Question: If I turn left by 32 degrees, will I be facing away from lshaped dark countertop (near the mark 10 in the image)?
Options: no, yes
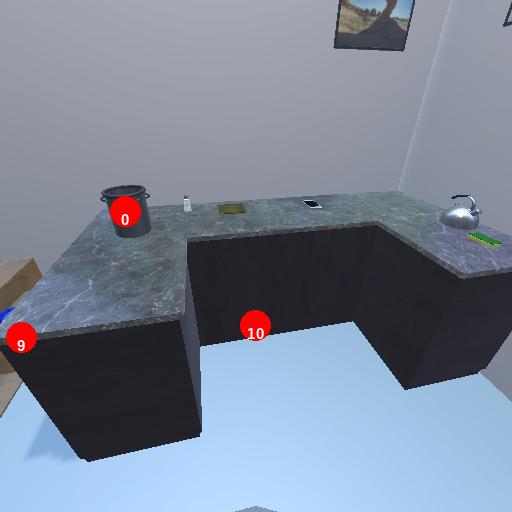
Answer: no